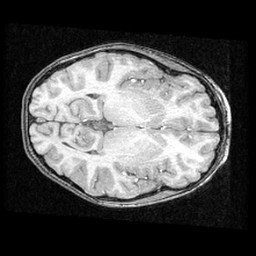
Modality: T1w
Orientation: axial
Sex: female
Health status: ill
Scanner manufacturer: ge
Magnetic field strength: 1.5 T
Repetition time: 21 s
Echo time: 0.008 s